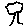
Label: tree